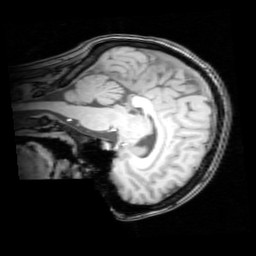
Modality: T1w
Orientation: sagittal
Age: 22
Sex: female
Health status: healthy
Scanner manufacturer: philips
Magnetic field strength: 3 T
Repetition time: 0.012 s
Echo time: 0.0037 s